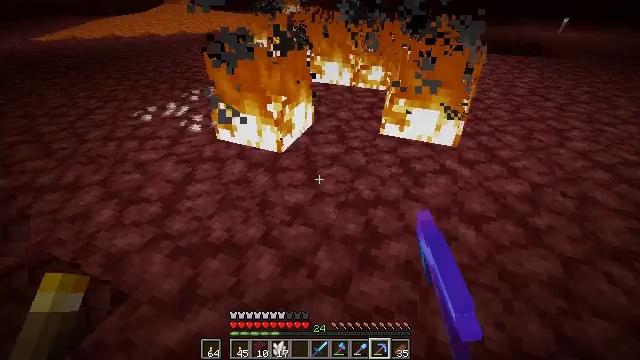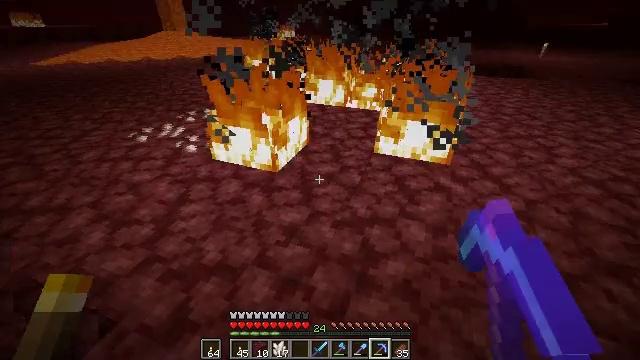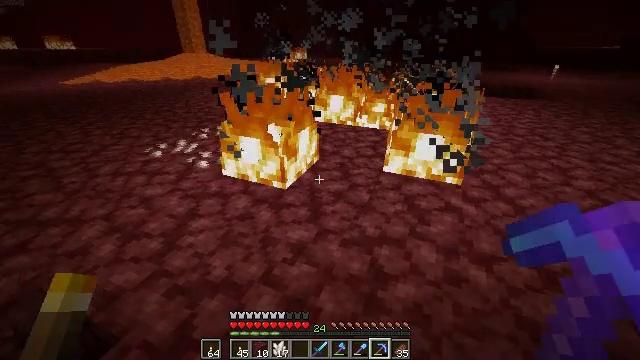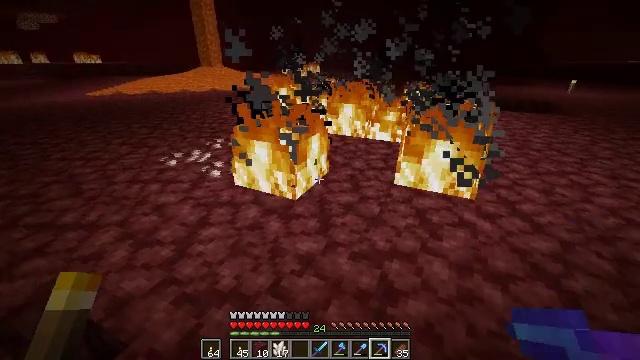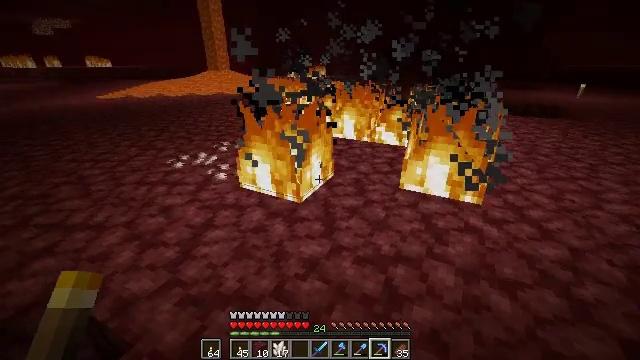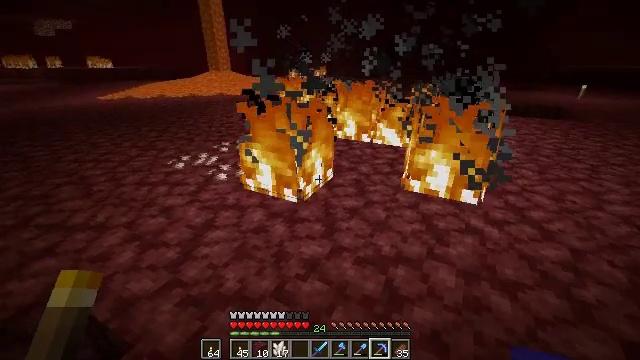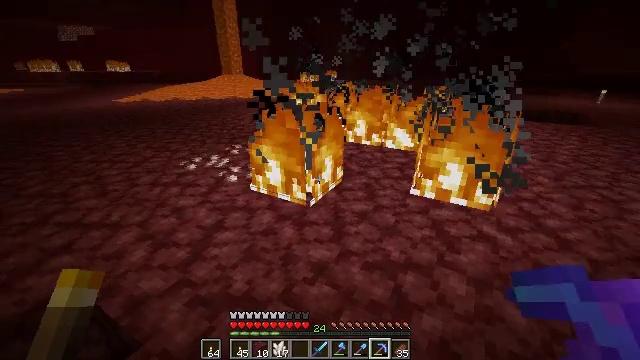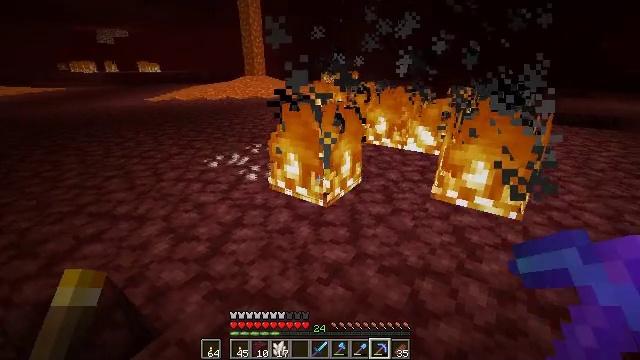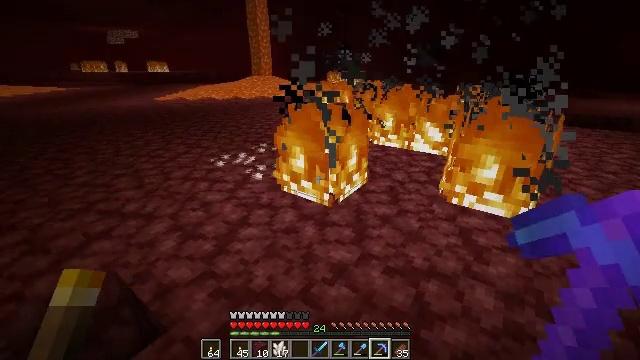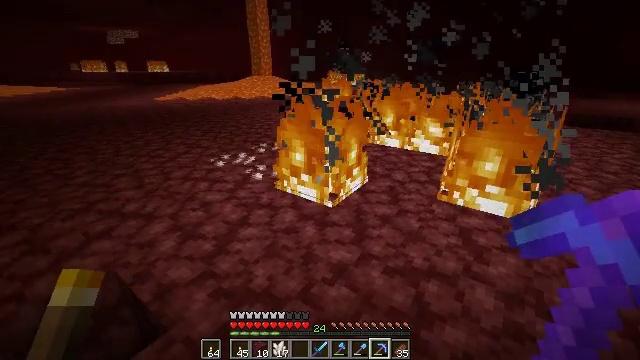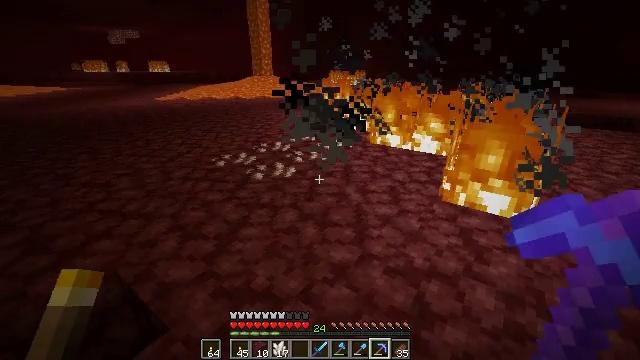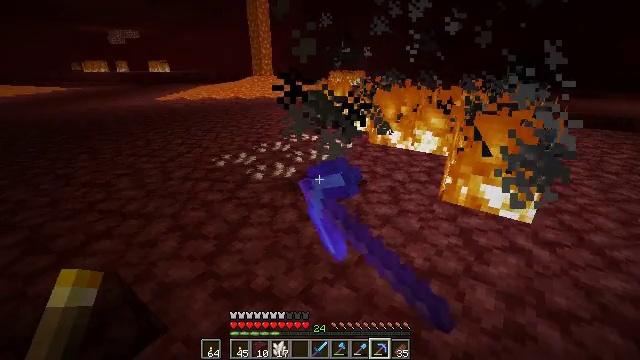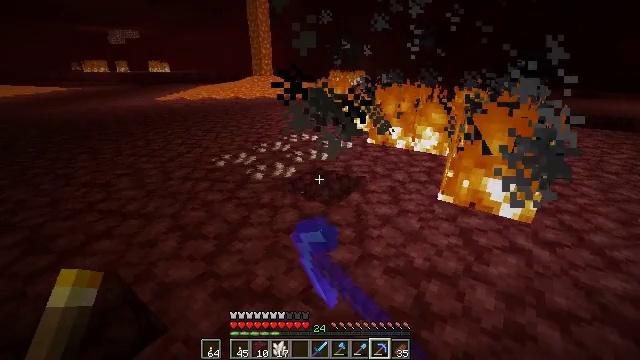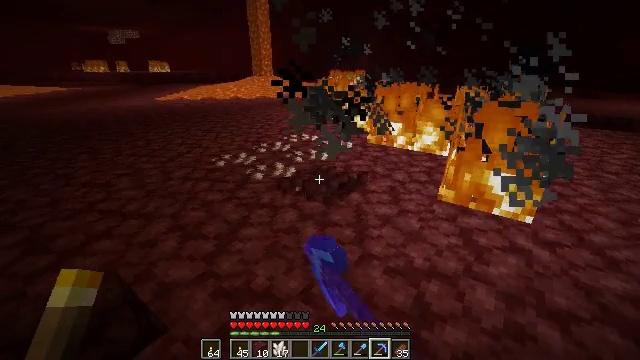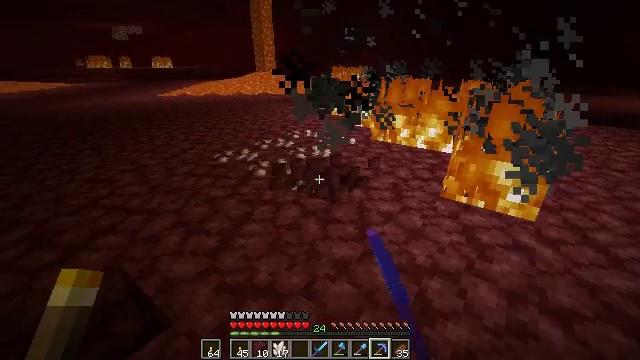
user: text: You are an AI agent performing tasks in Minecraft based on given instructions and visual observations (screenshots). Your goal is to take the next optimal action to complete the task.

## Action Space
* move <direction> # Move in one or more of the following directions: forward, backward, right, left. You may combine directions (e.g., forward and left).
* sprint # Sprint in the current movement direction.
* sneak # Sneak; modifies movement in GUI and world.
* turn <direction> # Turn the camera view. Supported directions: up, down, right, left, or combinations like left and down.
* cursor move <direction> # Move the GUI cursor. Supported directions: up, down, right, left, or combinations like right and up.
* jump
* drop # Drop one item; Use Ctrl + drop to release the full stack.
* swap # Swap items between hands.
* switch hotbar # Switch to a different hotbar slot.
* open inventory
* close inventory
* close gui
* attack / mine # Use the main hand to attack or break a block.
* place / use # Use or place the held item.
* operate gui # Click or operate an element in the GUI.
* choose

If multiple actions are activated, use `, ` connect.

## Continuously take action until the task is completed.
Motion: motion action
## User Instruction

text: Remove the fire source.
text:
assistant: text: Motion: turn right and up
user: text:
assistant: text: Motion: turn left and up
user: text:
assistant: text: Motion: turn left and up
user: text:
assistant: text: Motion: turn left
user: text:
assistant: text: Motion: no_op
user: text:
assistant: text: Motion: turn left
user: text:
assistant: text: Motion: turn left
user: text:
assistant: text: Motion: turn left
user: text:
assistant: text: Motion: no_op
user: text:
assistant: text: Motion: attack / mine
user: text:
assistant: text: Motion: attack / mine
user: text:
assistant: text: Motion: no_op
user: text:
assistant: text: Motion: no_op
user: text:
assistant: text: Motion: no_op
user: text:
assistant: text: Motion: no_op